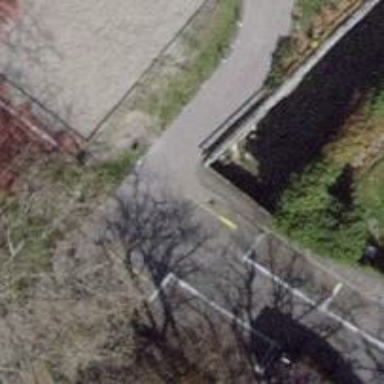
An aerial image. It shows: Cycle barrier.